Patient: sex M, age 64
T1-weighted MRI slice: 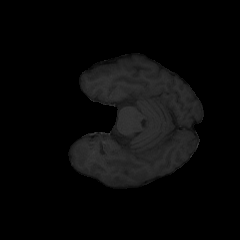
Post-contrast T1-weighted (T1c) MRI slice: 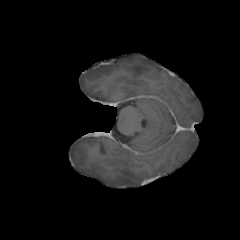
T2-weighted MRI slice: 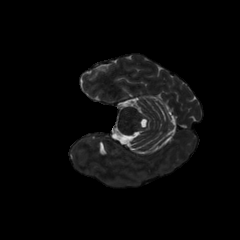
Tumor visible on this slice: no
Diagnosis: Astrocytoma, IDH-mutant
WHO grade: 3